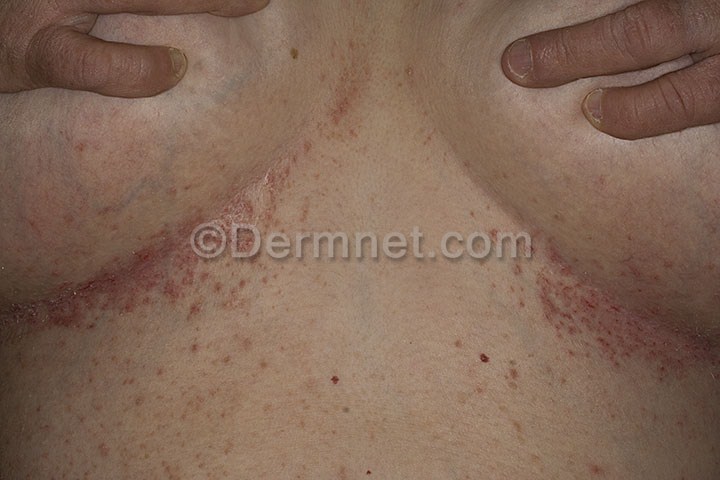
Disease: Bullous Disease Photos